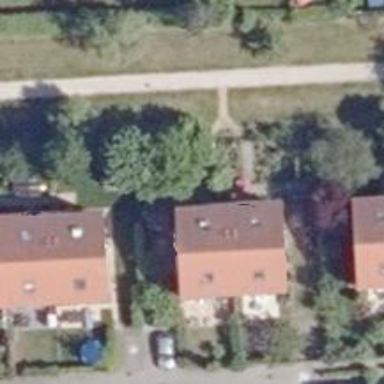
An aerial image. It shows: Footway.